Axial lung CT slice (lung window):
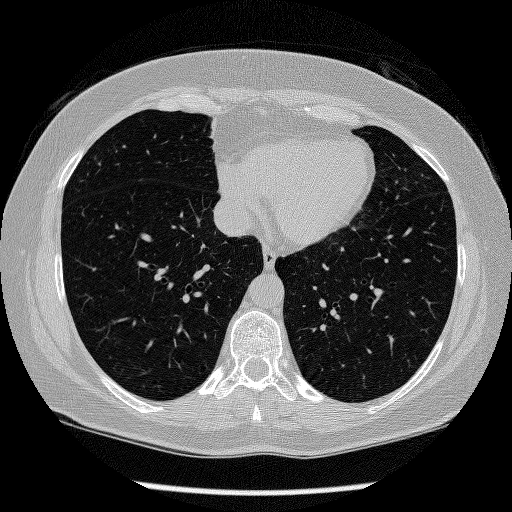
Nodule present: no